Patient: sex F, age 33
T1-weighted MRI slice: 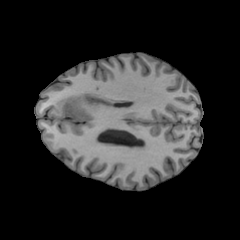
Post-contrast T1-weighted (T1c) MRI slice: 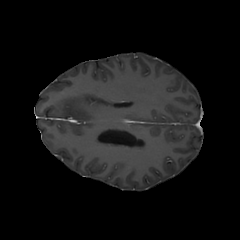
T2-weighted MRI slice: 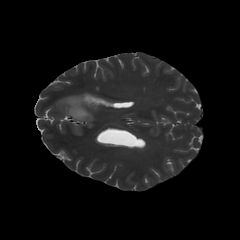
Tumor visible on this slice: yes
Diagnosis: Astrocytoma, IDH-mutant
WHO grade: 4